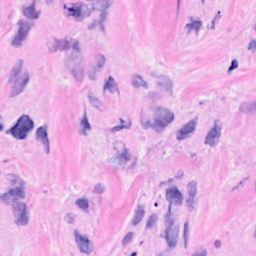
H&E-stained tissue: Breast